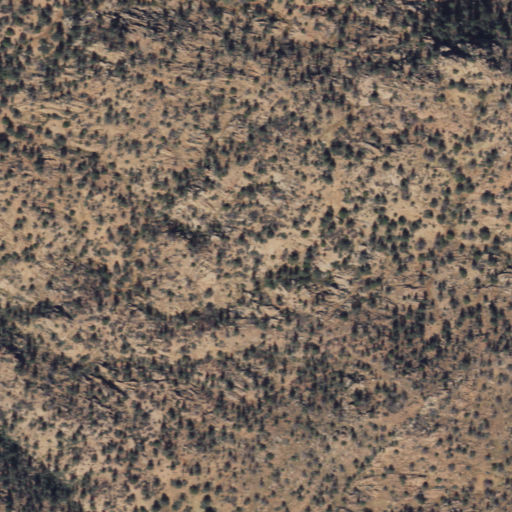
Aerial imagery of mountain in Arizona named Red Hills containing only shrub